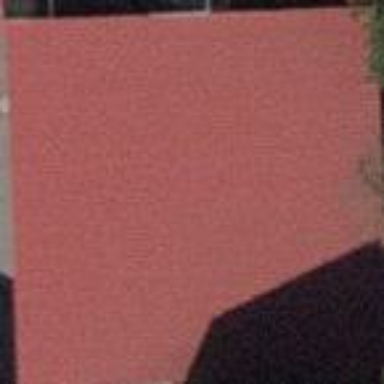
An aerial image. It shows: Shed.